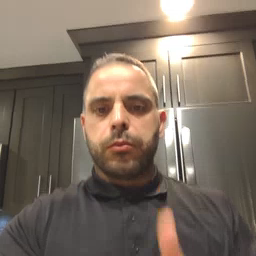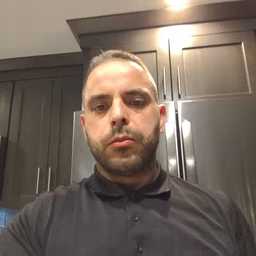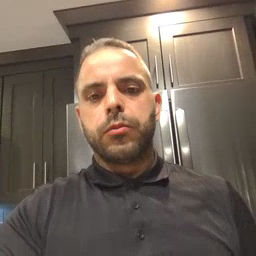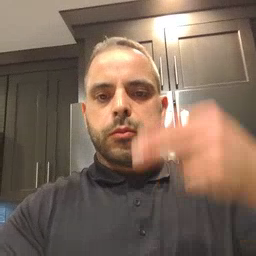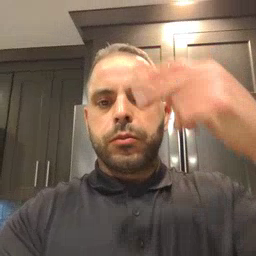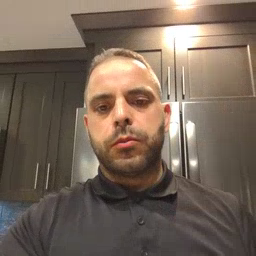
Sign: high